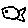
Label: fish